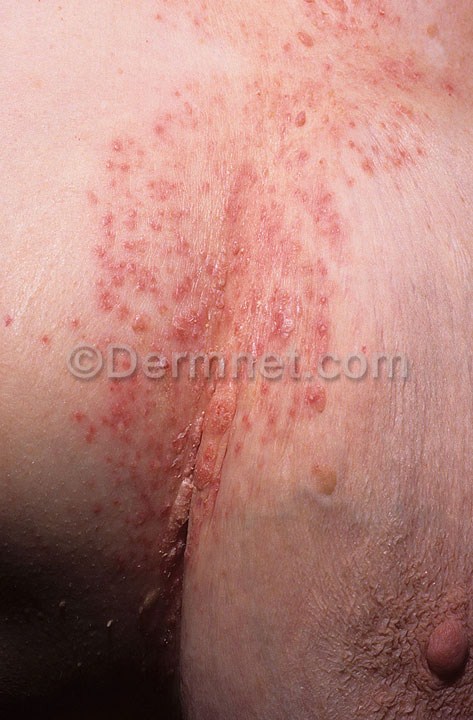
Disease: Tinea Ringworm Candidiasis and other Fungal Infections